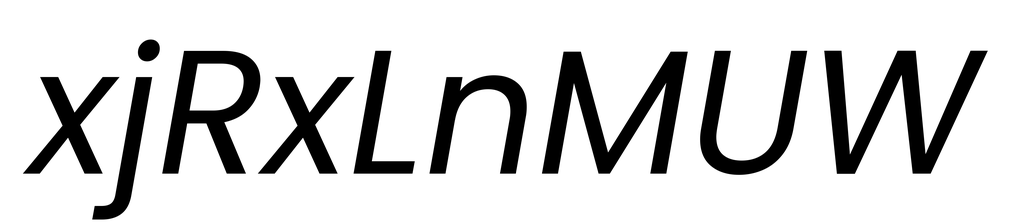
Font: Poppins-Italic